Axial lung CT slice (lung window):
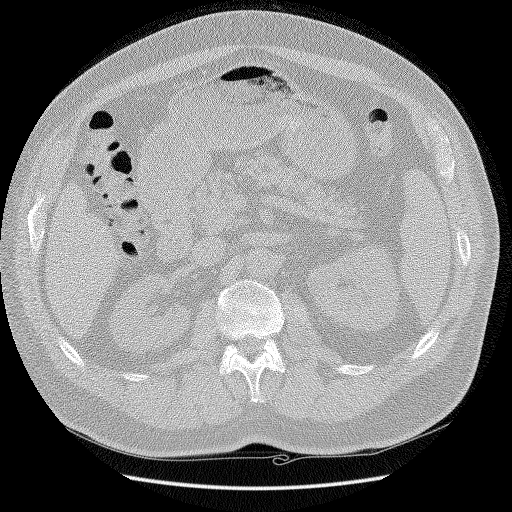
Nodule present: no